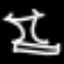
Label: hourglass